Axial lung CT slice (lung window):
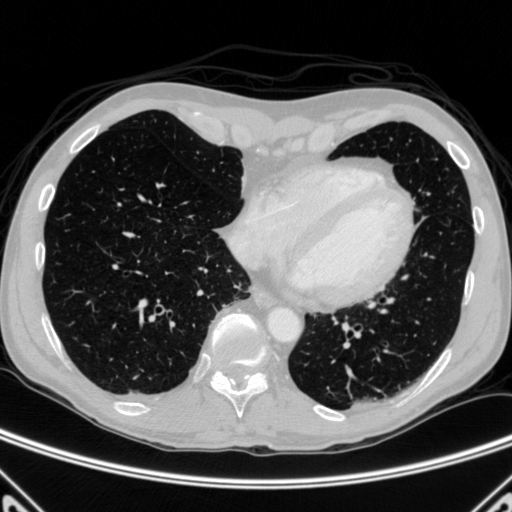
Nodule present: no